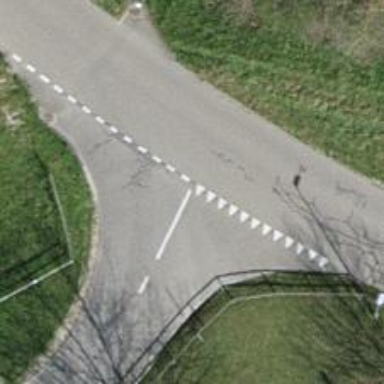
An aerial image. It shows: Road with "give way" sign.